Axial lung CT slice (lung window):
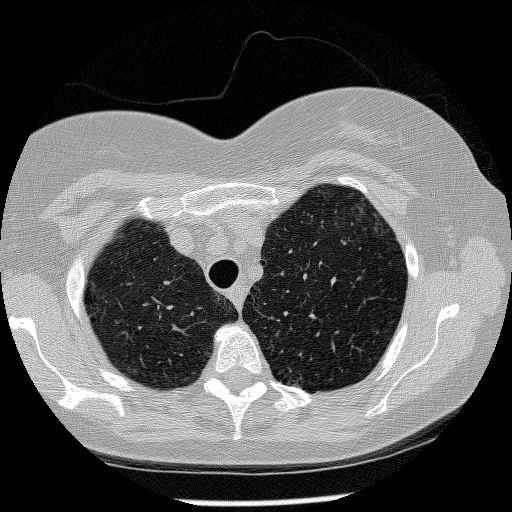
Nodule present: no